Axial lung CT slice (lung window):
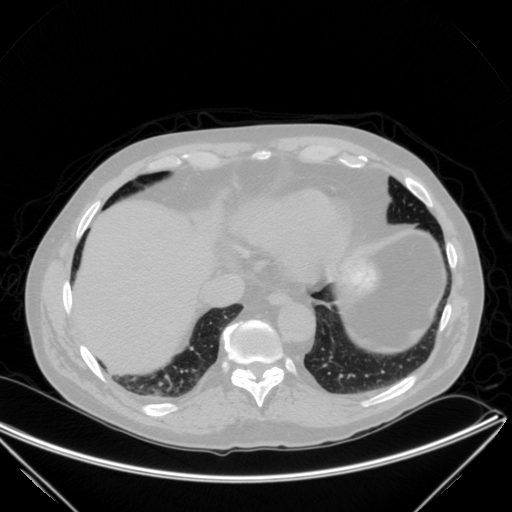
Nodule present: no